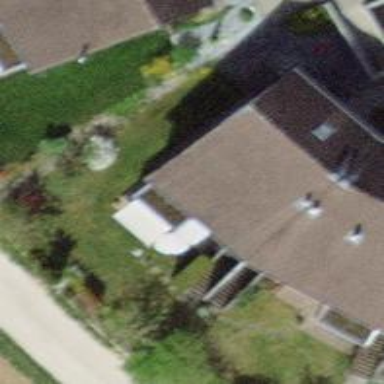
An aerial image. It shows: Simple and straightforward house.